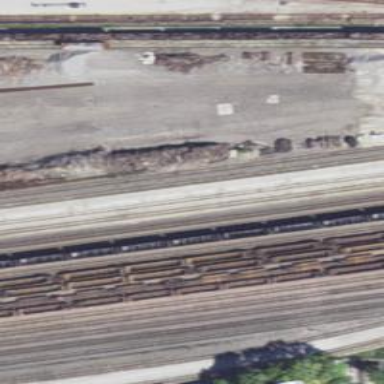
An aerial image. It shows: Railway spur service.